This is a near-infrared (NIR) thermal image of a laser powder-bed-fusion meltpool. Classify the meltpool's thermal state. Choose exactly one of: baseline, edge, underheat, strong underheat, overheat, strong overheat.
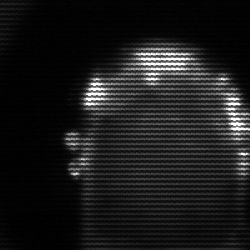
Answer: baseline